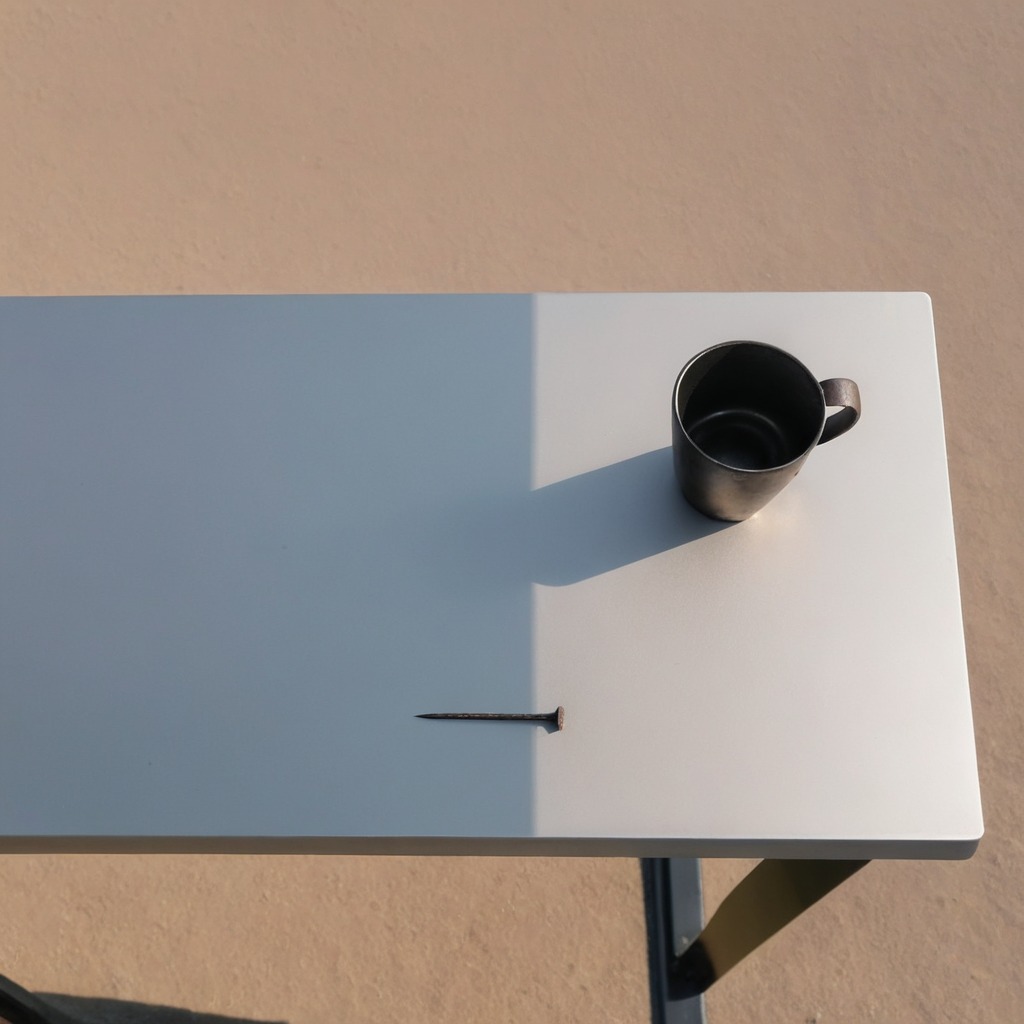
A nail is lying on the table.